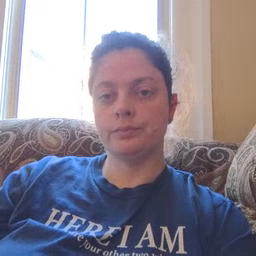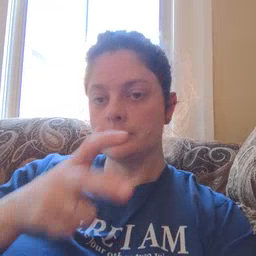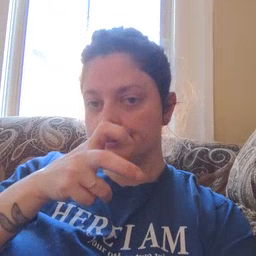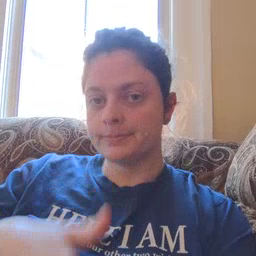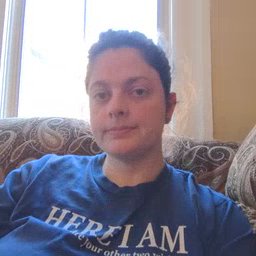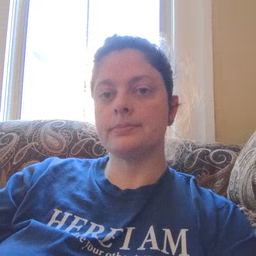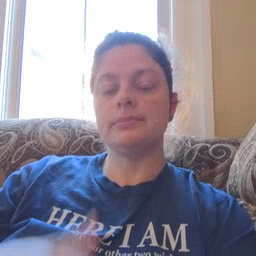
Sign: bug